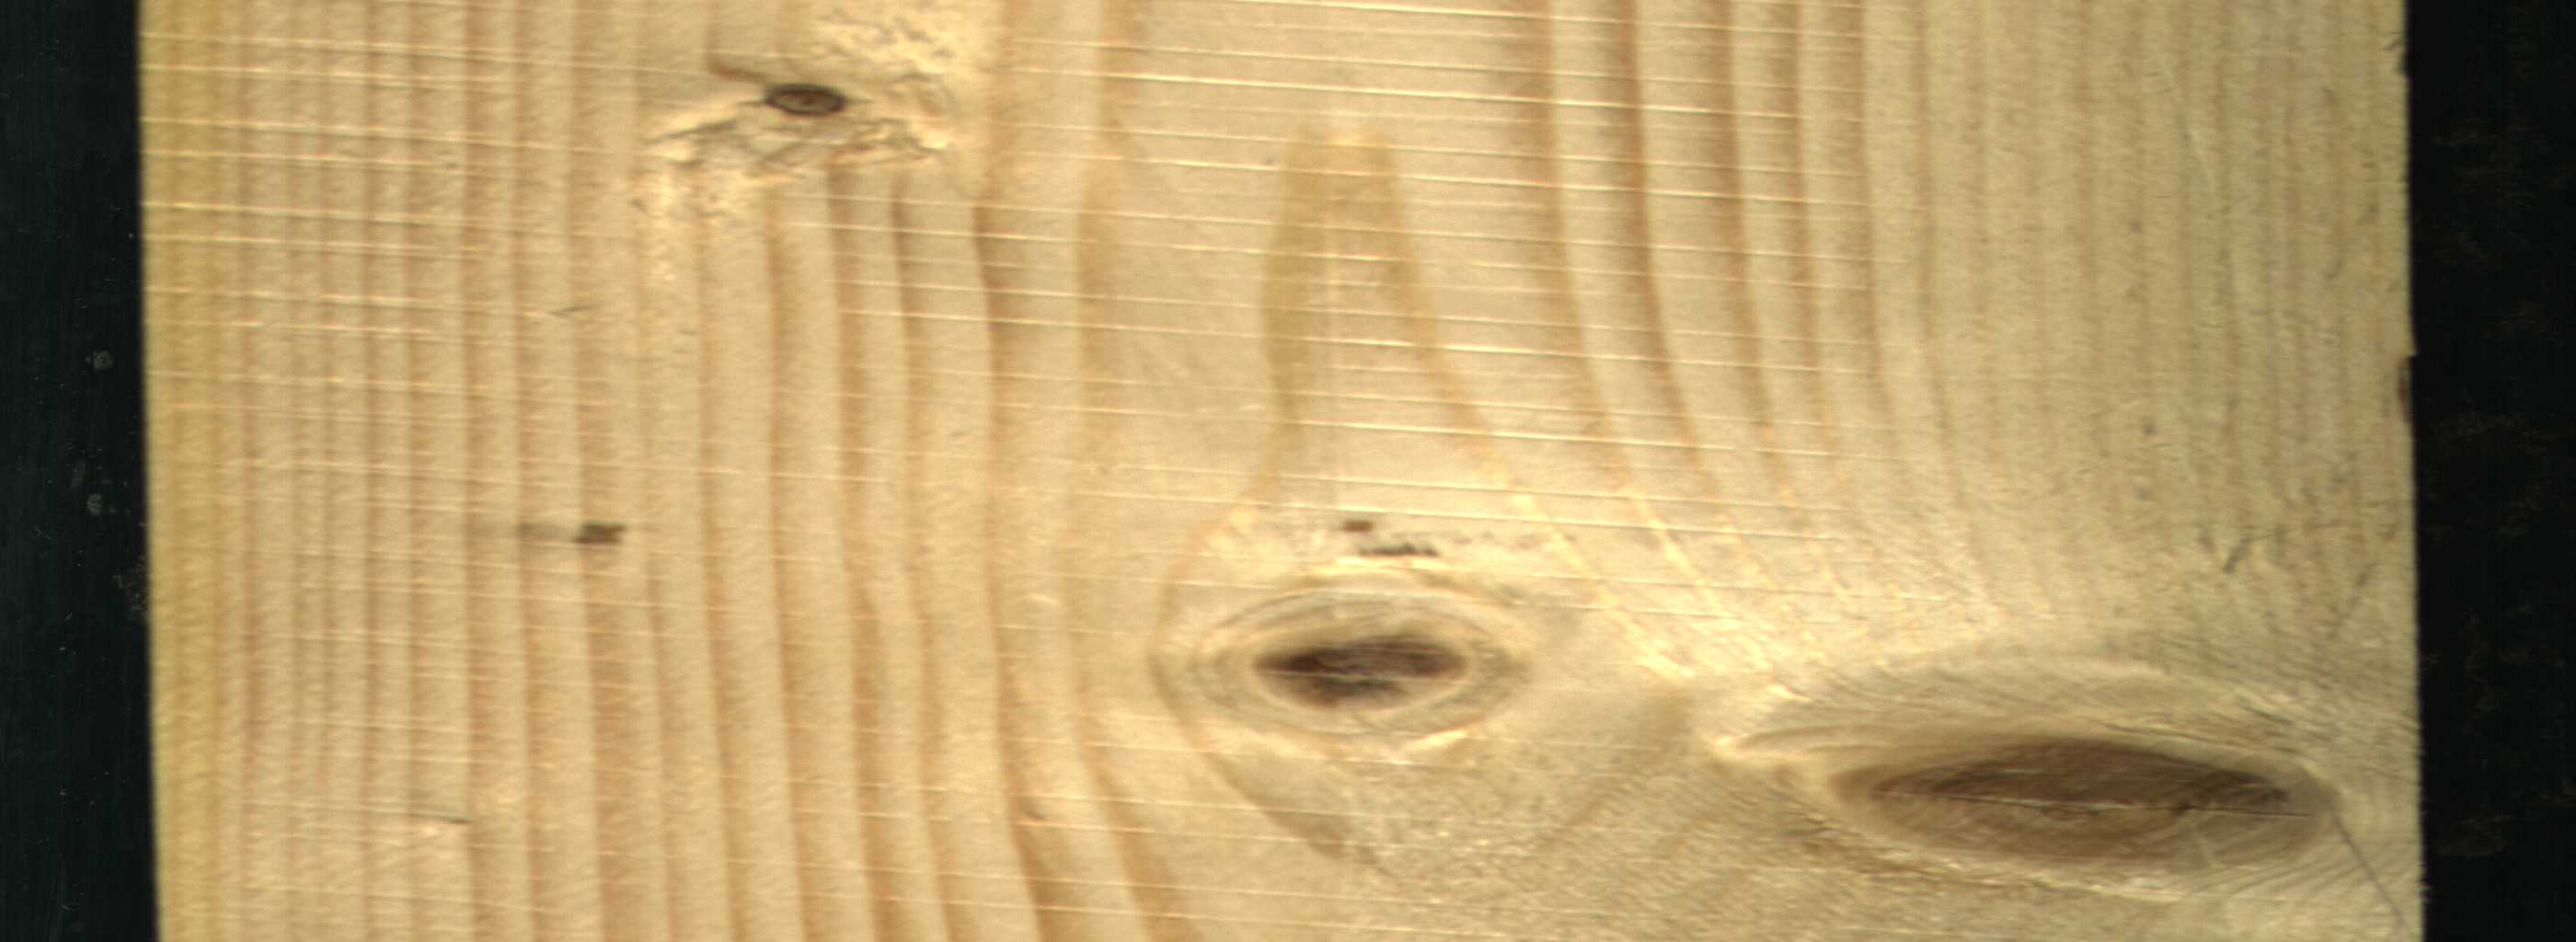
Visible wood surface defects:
Live_Knot
Live_Knot
Live_Knot